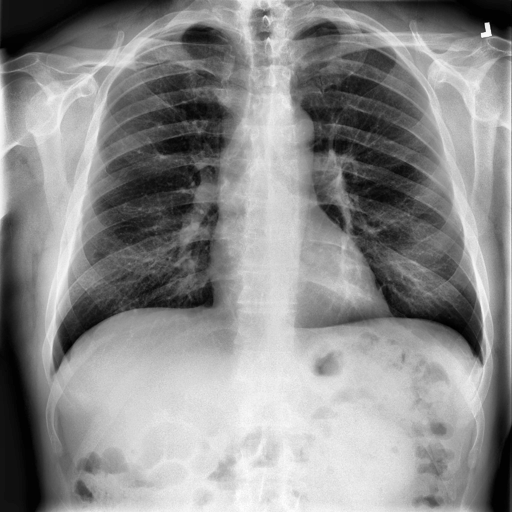
Finding: NORMAL